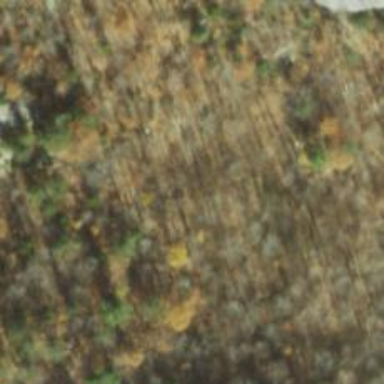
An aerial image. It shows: The remains of cabin.